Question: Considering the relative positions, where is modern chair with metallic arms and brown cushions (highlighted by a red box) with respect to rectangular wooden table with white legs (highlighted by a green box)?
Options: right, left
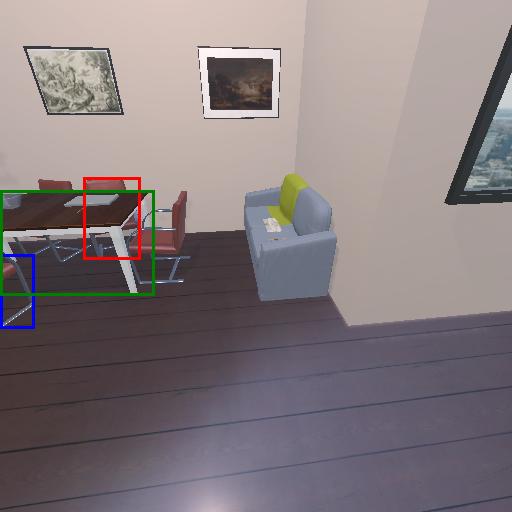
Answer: right